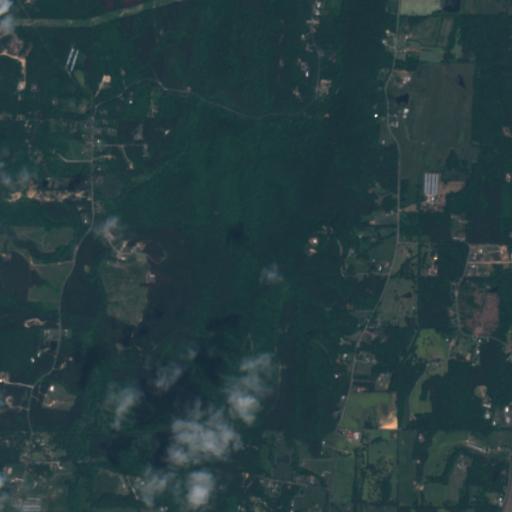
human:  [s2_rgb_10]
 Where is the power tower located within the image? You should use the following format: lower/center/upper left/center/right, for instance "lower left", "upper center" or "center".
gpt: The power tower is located in the upper left of the image.
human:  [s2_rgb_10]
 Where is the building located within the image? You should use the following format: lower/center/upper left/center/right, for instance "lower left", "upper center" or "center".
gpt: The building is located in the right of the image.
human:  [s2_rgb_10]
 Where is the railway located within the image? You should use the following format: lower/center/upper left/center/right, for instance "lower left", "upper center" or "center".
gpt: The railway is located in the upper right of the image.
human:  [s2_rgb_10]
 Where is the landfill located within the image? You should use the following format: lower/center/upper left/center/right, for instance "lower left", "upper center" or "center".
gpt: There is no landfill in the image.